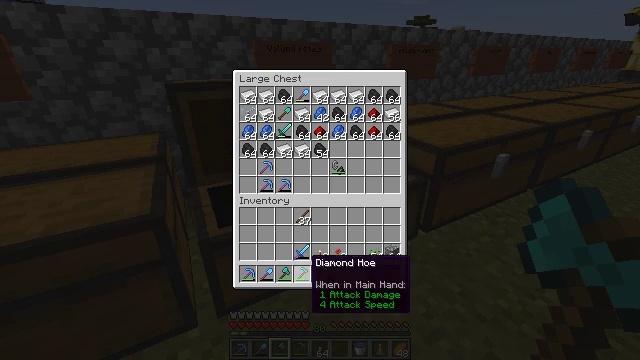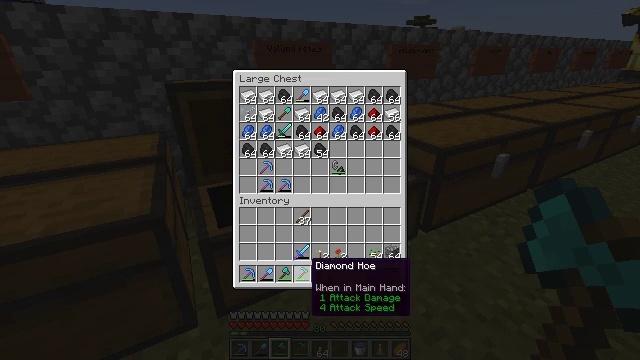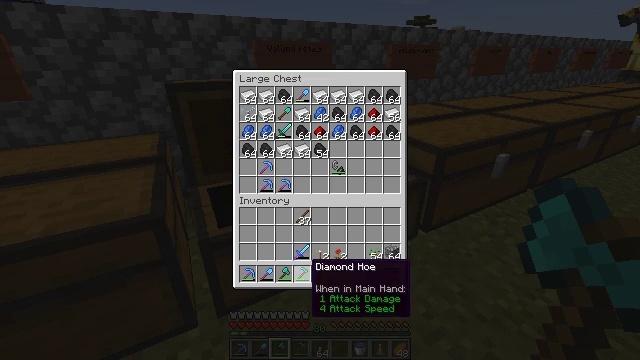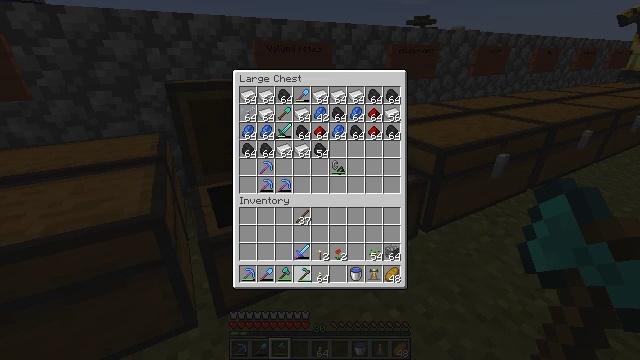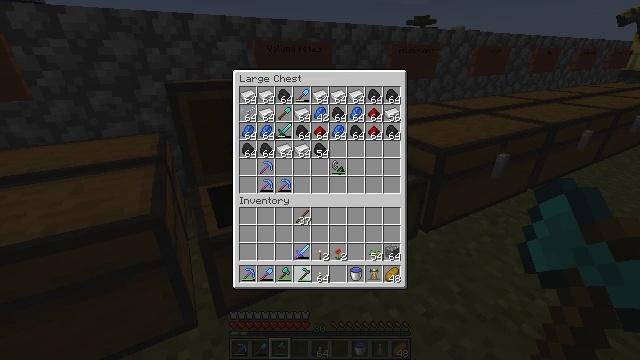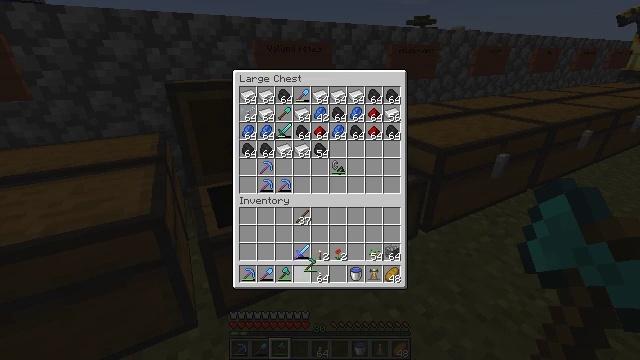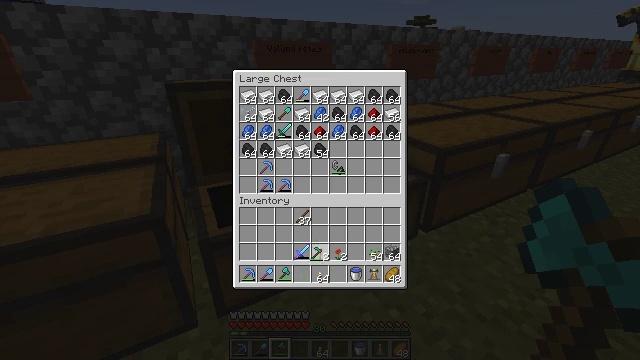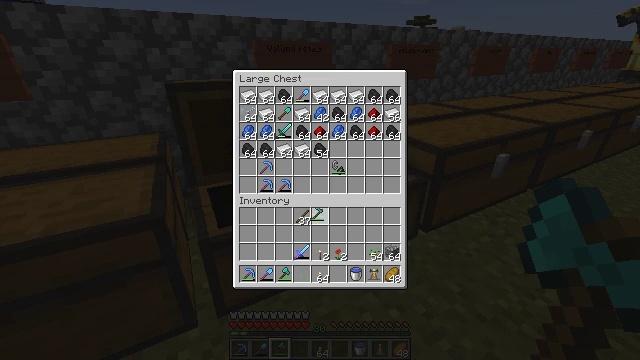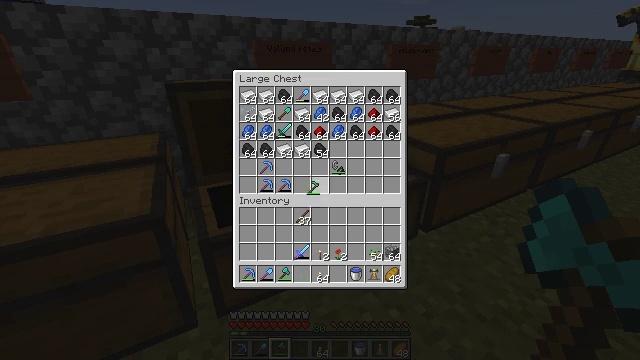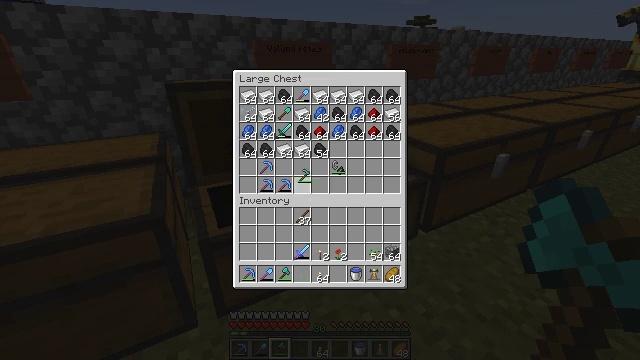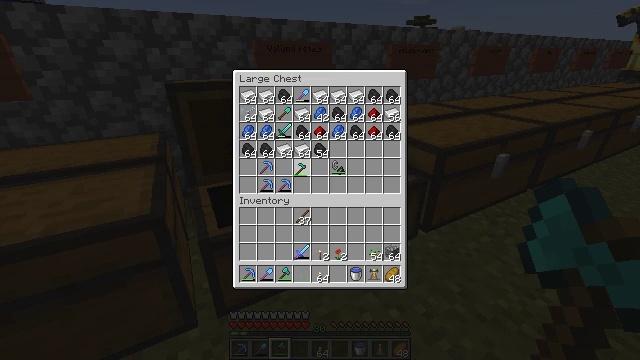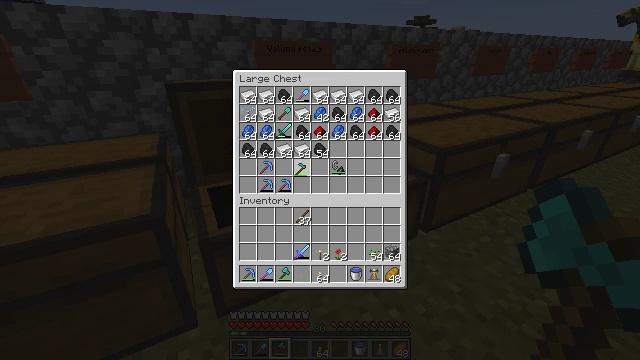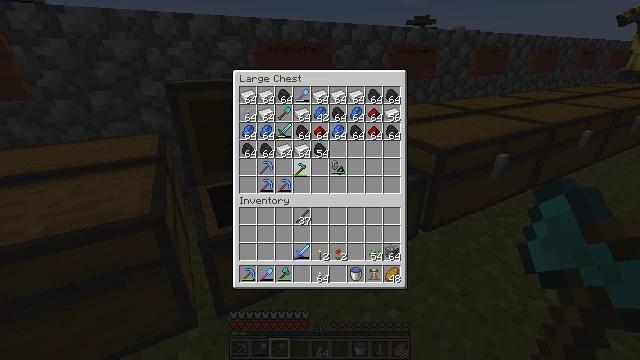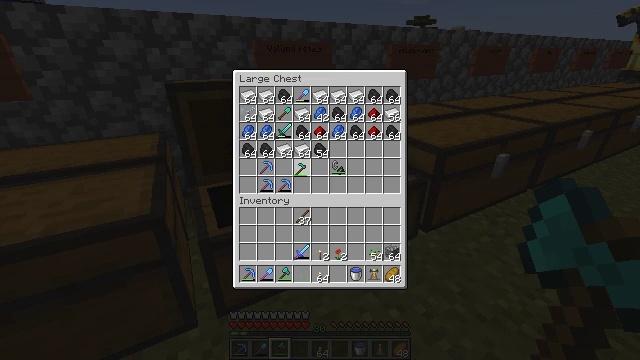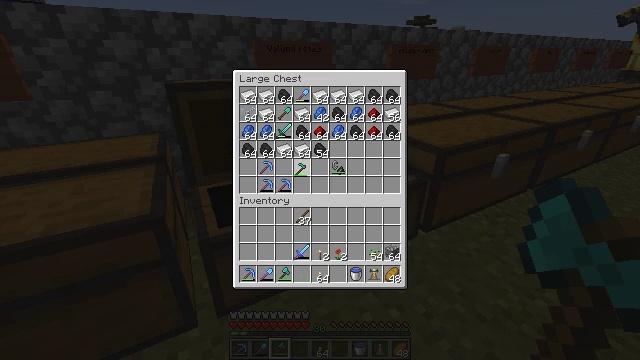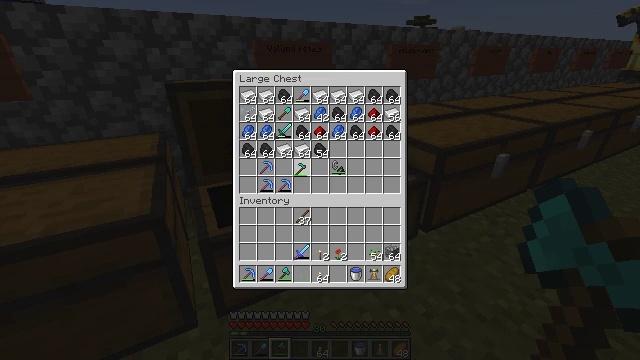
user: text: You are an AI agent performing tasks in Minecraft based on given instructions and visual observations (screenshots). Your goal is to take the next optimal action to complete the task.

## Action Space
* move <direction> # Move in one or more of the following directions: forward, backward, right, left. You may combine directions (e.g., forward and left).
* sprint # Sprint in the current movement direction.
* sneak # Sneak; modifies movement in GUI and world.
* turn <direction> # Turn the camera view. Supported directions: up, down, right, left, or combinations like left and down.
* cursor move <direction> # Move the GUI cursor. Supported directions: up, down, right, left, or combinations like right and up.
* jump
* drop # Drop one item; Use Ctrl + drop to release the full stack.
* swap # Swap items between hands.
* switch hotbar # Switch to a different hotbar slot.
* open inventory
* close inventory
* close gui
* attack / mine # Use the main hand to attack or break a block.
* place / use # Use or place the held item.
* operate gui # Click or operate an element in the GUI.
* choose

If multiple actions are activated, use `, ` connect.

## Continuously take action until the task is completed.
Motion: motion action
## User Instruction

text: Attack the sandstone to break it.
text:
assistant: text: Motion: no_op
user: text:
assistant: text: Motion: no_op
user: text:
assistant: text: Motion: operate gui
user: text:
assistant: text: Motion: operate gui
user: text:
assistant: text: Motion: cursor move up
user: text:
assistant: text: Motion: cursor move up
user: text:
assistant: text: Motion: cursor move up
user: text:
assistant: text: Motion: cursor move up
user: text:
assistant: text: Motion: cursor move left and up
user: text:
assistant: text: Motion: no_op
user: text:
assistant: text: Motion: no_op
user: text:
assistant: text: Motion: no_op
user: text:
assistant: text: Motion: no_op
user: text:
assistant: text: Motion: operate gui
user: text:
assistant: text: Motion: operate gui
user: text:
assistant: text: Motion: operate gui
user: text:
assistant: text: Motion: operate gui
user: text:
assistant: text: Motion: no_op
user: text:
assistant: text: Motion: no_op
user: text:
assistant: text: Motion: cursor move right and down
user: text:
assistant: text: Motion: cursor move down
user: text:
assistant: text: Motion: cursor move down
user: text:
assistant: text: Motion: no_op
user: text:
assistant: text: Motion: no_op
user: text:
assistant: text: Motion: no_op
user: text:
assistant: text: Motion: no_op
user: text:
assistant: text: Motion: no_op
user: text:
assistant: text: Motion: no_op
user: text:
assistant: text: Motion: no_op
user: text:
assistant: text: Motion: operate gui